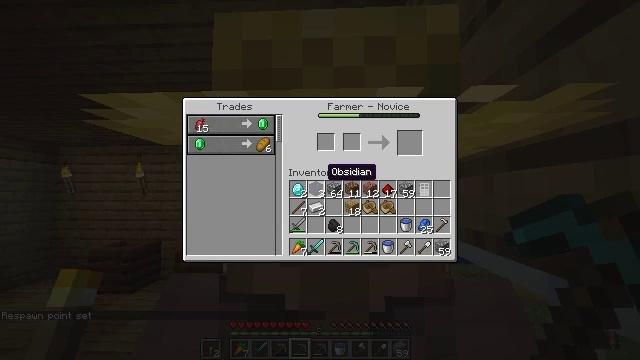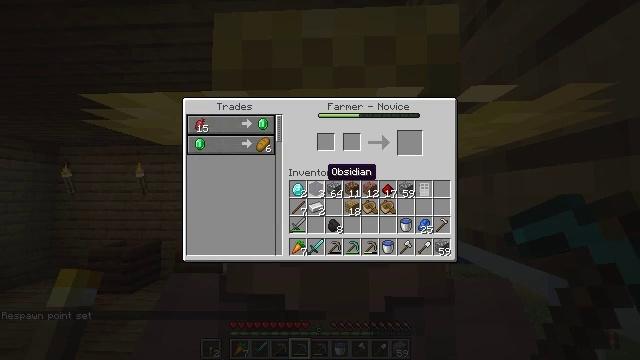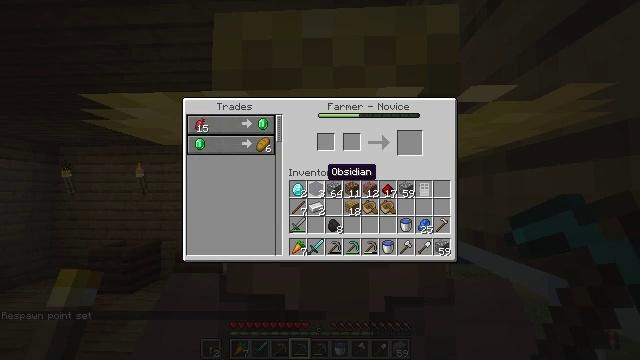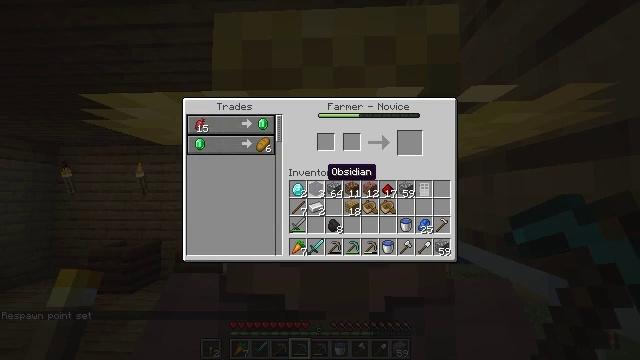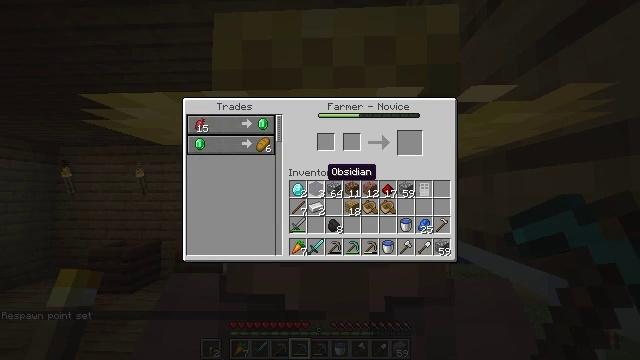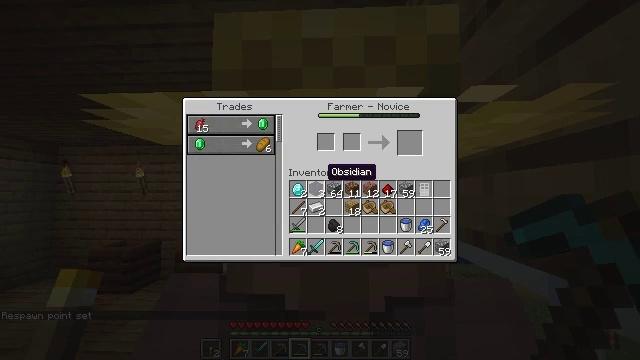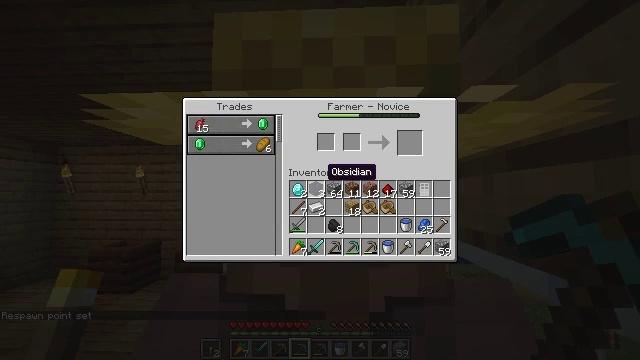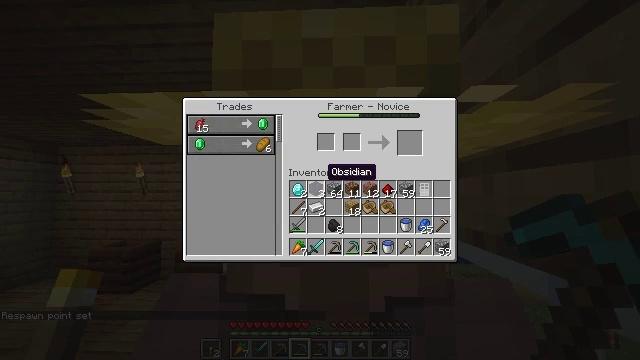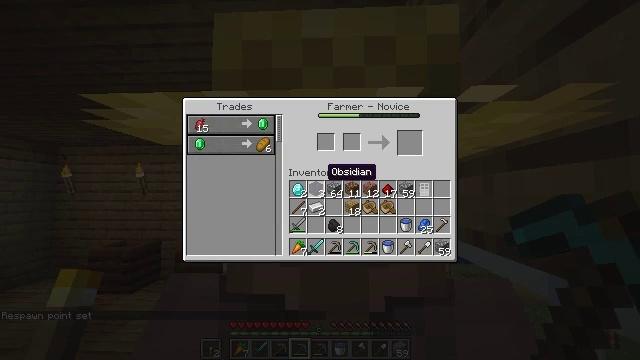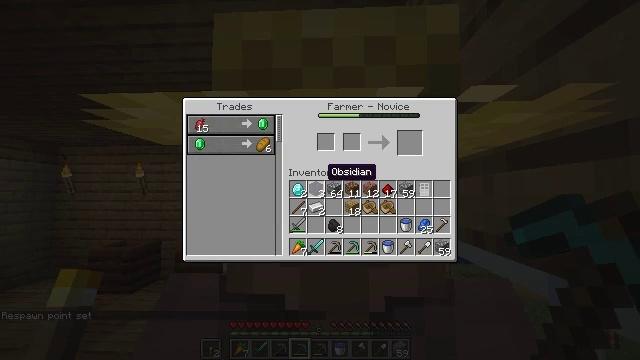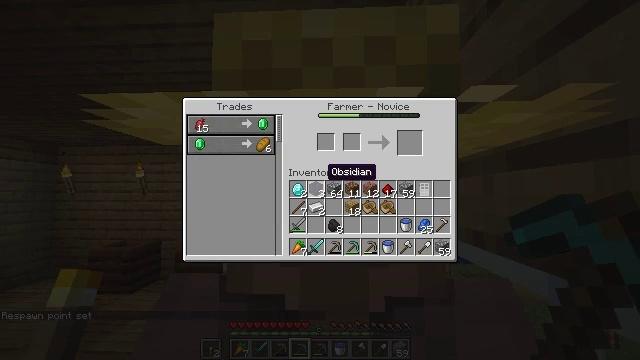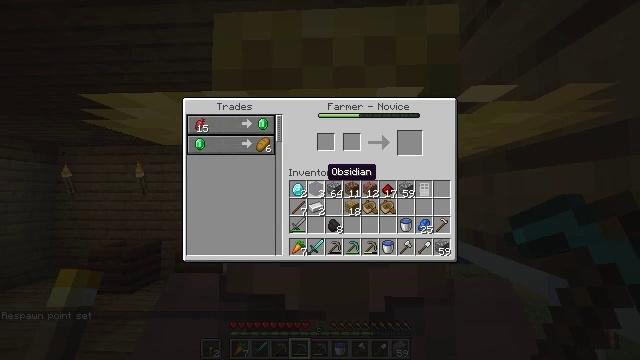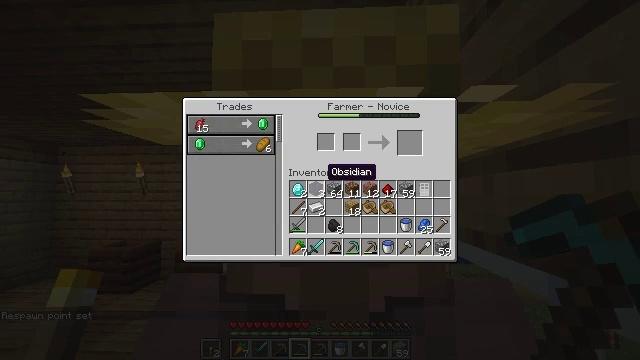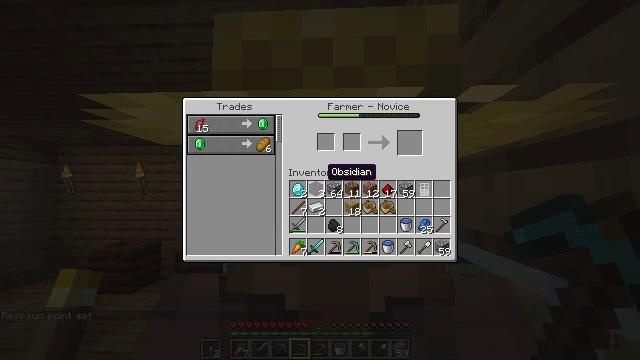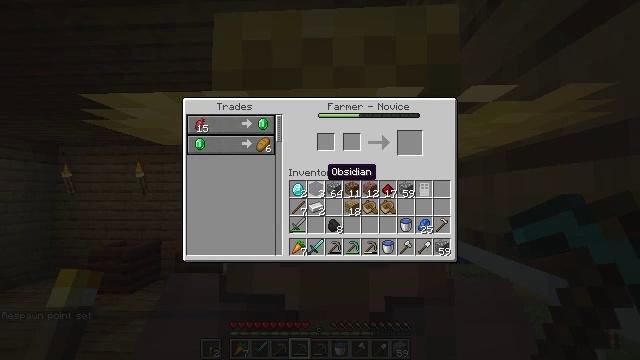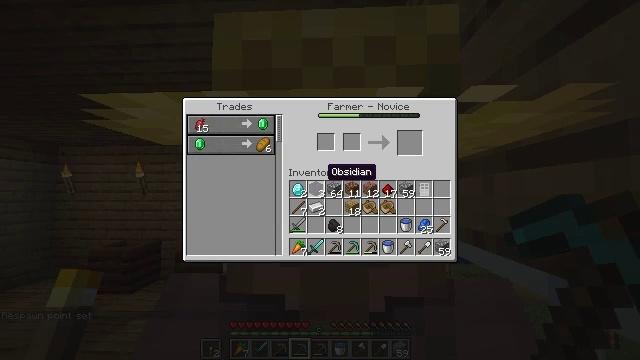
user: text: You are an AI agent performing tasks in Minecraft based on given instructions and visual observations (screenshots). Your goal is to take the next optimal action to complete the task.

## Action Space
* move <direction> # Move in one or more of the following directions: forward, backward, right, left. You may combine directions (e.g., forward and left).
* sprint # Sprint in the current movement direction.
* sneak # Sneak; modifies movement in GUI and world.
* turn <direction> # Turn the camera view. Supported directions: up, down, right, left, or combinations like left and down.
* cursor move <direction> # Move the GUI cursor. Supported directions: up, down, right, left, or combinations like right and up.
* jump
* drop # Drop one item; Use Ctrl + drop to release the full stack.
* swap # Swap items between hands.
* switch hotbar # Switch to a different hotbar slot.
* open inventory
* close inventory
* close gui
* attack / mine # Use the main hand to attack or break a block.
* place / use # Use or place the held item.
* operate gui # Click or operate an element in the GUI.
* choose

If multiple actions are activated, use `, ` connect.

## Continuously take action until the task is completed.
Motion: motion action
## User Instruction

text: Collect the oak planks from the structure.
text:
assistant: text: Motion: no_op
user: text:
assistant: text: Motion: no_op
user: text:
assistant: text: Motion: no_op
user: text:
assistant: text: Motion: no_op
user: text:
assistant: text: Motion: no_op
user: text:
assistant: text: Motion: no_op
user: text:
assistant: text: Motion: no_op
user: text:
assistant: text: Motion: no_op
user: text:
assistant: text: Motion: no_op
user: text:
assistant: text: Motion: no_op
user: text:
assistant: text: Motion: no_op
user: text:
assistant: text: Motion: no_op
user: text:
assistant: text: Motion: no_op
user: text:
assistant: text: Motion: no_op
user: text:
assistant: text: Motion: no_op
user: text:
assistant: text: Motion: no_op
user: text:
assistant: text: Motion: no_op
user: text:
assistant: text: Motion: no_op
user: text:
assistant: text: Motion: no_op
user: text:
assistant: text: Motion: no_op
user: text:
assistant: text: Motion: no_op
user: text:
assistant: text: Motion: no_op
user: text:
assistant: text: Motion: no_op
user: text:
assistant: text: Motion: no_op
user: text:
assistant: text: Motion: no_op
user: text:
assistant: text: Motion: no_op
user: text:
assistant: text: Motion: no_op
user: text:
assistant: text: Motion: no_op
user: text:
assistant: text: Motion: close gui
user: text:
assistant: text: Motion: open inventory